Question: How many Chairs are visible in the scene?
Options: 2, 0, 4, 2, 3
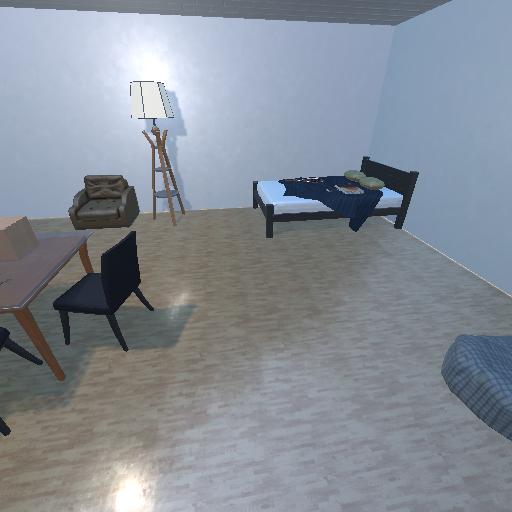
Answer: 2